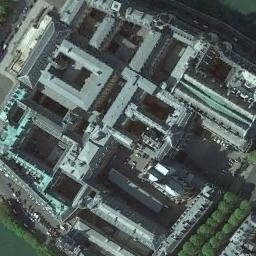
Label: palace